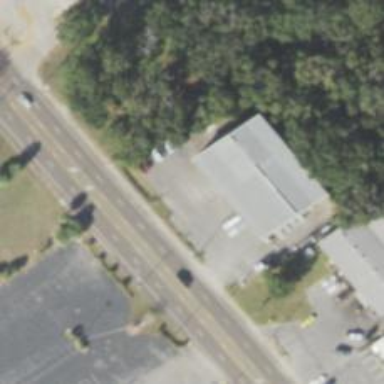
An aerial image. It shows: Electrical shop located within building.